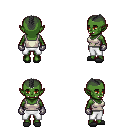
a pixel art fantasy rpg character, female body template, orc, green skin, white pirate shirt, white pants, gray short mohawk hairstyle, metal gloves, gray slippers, four views (front, back, left, right), 2x2 character sprite sheet, small pixel art, hard edges, no anti-aliasing